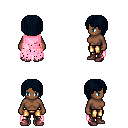
a pixel art fantasy rpg character, female body template, human, dark skin, pink tattered cape, gold greaves, raven pageboy hairstyle, maroon shoes, four views (front, back, left, right), 2x2 character sprite sheet, small pixel art, hard edges, no anti-aliasing